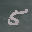
Label: 5